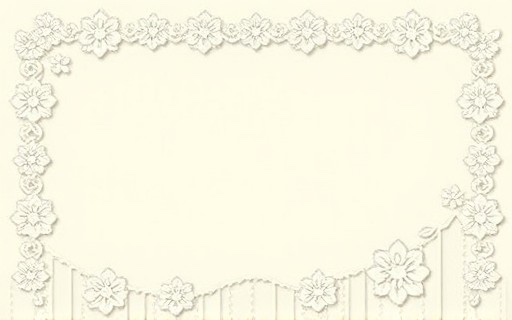
Category: Anniversary